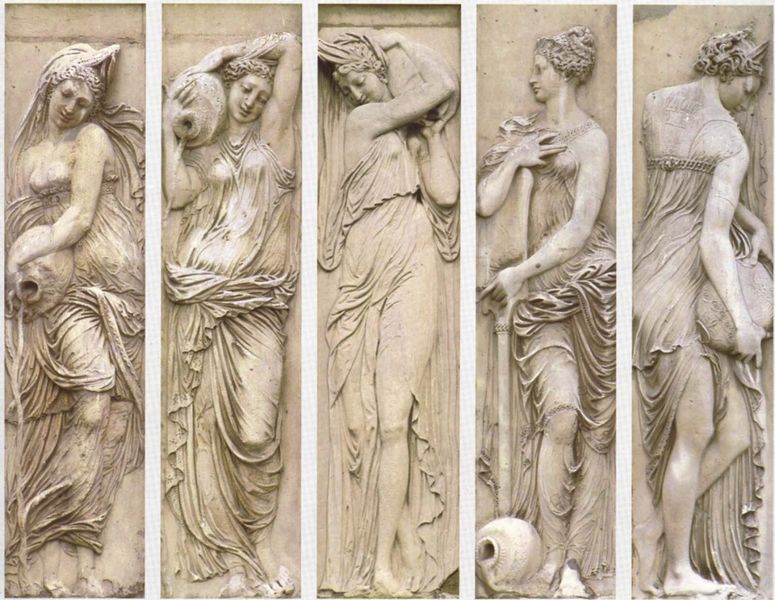
Titel: Nymphenreliefs der Fontaine des Innocents
Künstler: Jean Goujon
Standort: Paris, Place des Innocents (EU - F - Ile-de-France)
Schlagwörter: körper, wasser, baden, frauen, brust, busen, frau, kleid, falten, halten, stein, locken, krug, vase, relief, hochgesteckt, faltenwurf, gefäß, gedreht, krüge, statuen, durchsichtig, drehung, tunika, gewandfalten, gemeißelt, römisch, ansichten, gießen, schütten, enganliegend, frauenfiguren, ausgießen, wasser einlassen